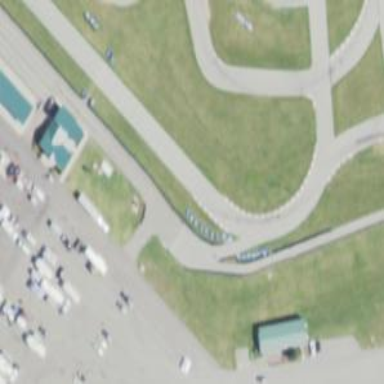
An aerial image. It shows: Asphalt raceway designated for karting.